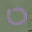
Label: 0